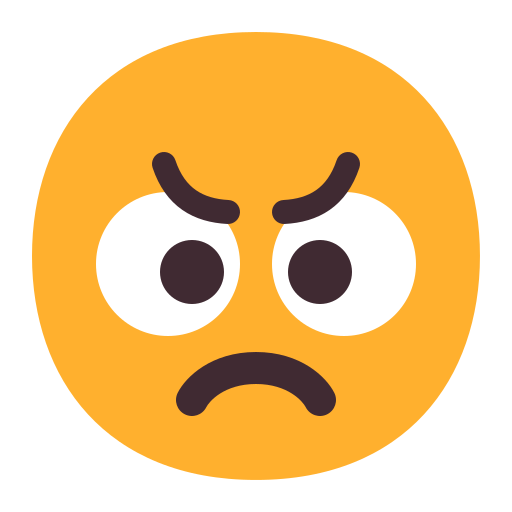
angry face flat